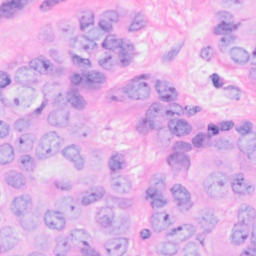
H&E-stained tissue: Breast